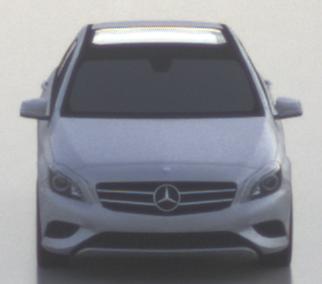
Make: Mercedes-Benz
Model: A 180
Detailed model: A-Class (176)
Model produced from: 2012/09
Model produced until: 2015/07
Doors: 5
Color: white
Road condition: wet road
Daytime: sunrise or sunset
Contrast: low contrast